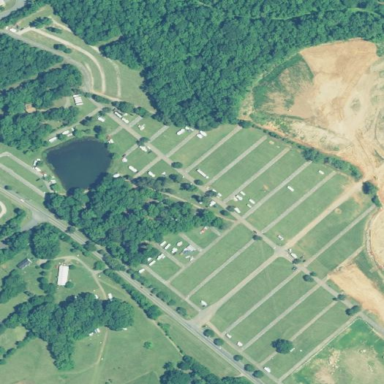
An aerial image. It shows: Campsite where tents and caravans are present. Perfect spot for outdoor enthusiasts to relax and unwind.